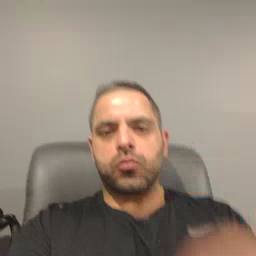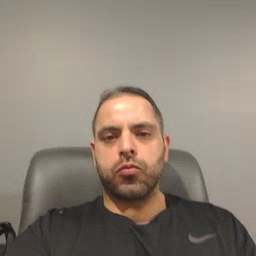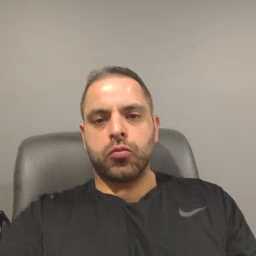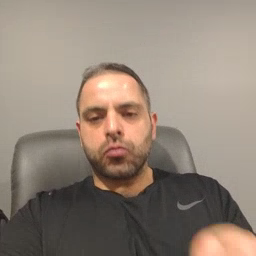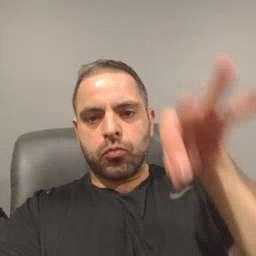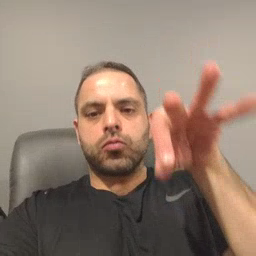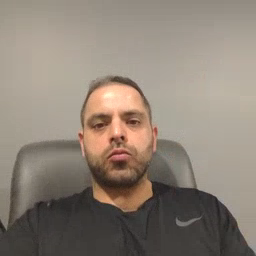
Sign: find